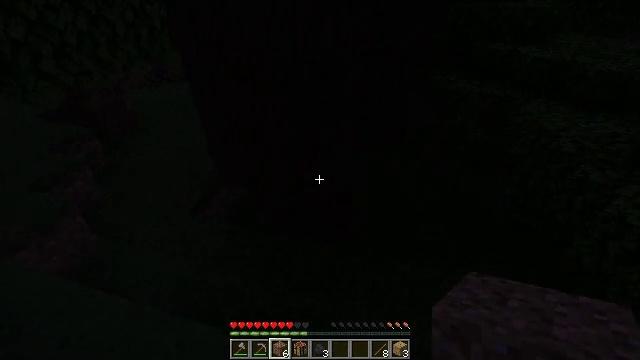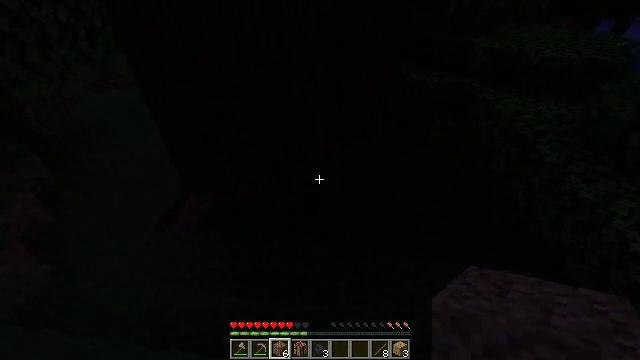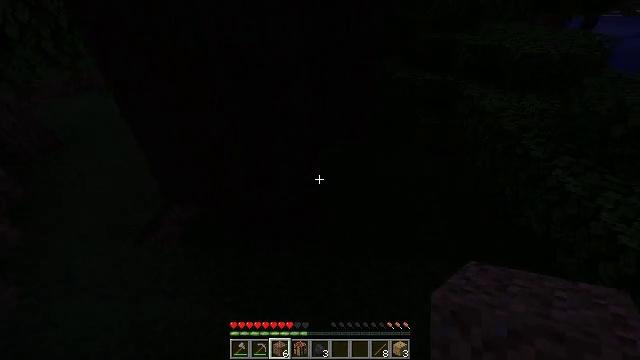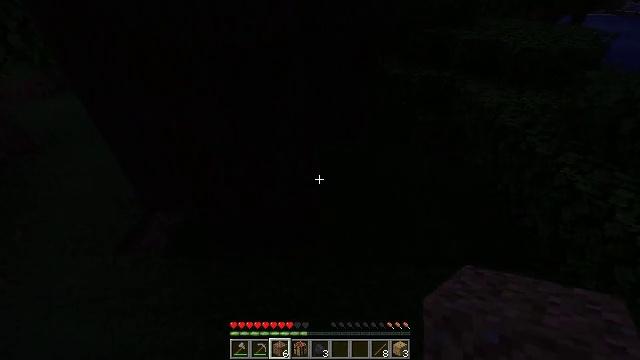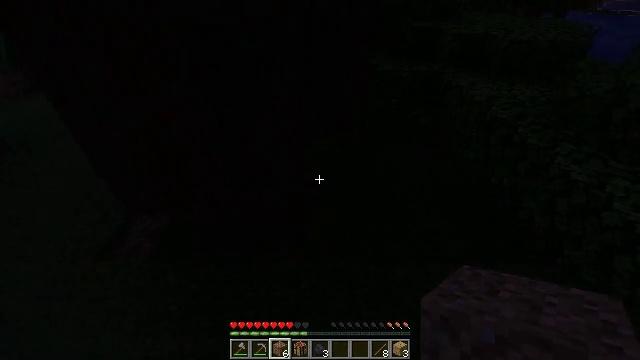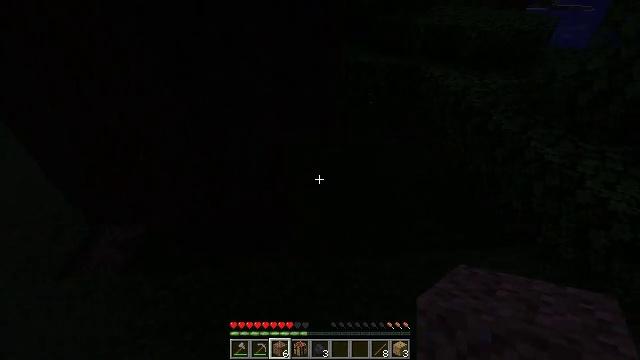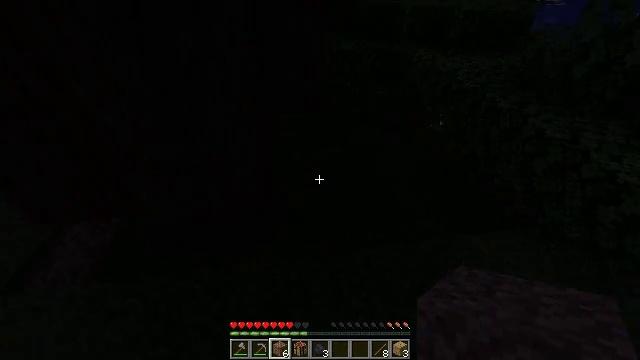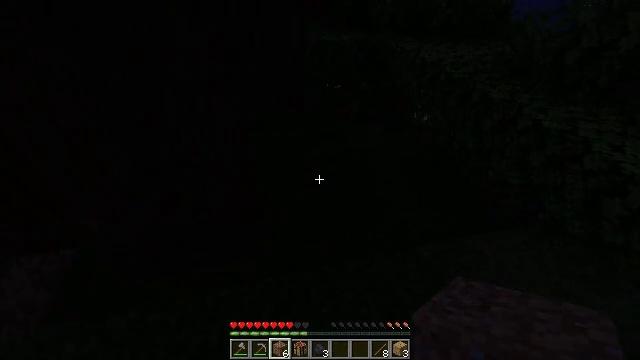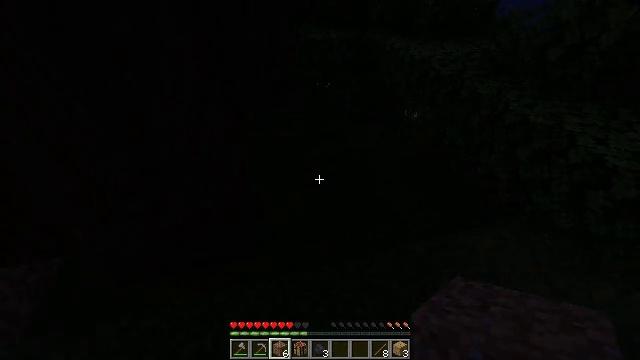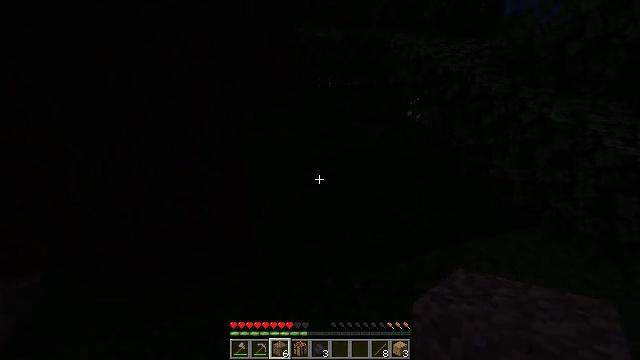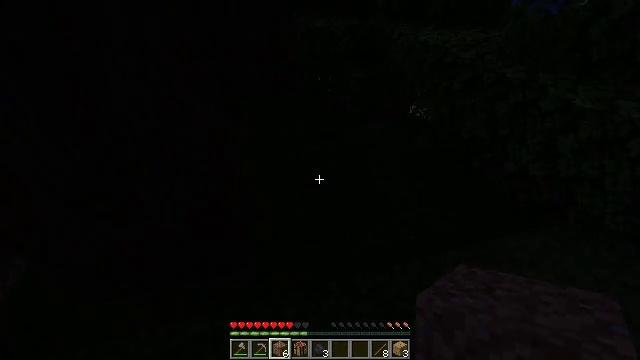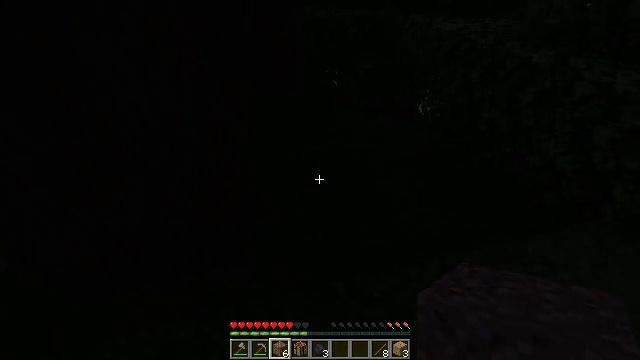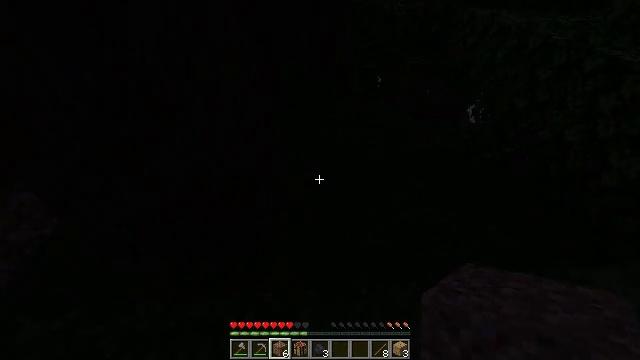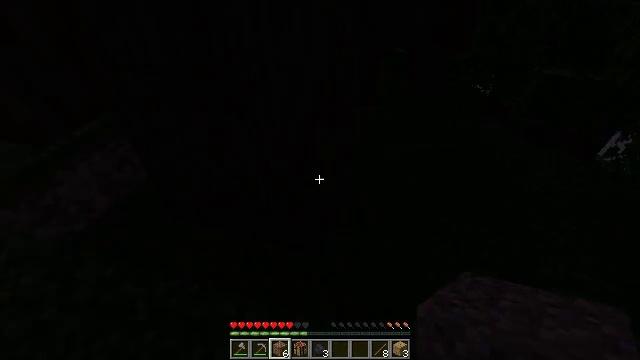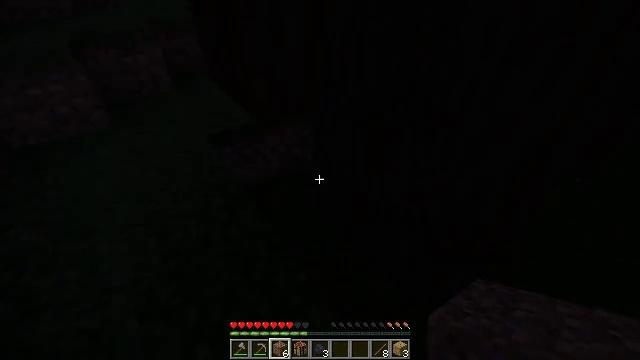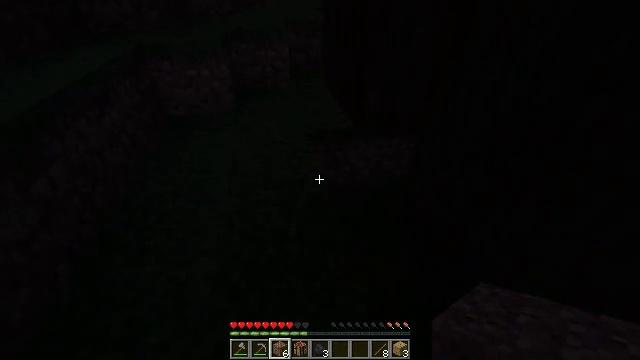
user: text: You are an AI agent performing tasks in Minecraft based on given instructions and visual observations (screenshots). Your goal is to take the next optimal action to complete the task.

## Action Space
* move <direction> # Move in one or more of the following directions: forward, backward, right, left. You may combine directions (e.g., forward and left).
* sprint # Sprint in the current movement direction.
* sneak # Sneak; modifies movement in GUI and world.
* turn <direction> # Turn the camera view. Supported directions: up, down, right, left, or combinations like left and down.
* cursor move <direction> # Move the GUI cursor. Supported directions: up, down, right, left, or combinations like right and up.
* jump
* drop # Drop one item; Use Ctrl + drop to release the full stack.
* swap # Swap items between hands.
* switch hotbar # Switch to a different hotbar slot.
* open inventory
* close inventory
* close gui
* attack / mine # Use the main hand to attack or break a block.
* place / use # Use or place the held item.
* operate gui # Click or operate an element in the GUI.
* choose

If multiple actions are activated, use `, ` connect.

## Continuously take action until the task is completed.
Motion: motion action
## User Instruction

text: Gather the mushroom stem from a big mushroom.
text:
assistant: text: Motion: move forward, sprint, turn right
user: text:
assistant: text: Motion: move forward, sprint, turn right
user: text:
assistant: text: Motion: move forward, sprint, turn right
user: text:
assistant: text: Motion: move forward, sprint, turn right
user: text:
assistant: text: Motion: move forward, sprint, turn right
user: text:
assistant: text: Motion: move forward, sprint, turn right
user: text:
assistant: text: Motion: move forward, sprint, turn right
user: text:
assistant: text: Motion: move forward, sprint, turn right
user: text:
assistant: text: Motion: move forward, sprint
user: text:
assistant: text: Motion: move forward, sprint
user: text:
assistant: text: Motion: move forward, sprint, turn left
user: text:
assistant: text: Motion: move forward and move left, sprint, turn left
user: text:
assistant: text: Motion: move forward and move left, sprint, turn left
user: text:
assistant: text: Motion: move forward and move left, sprint, turn left and up
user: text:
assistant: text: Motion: move forward and move left, sprint, turn left
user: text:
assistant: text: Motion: move forward and move left, sprint
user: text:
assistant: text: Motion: move forward and move left, sprint
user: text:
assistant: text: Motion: move forward and move left, sprint
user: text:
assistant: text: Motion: move forward and move left, sprint
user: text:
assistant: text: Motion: move forward and move left, sprint, turn right
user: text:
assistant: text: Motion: move forward and move left, sprint, turn right
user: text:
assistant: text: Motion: move forward and move left, sprint, turn right
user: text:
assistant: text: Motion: move forward and move left, sprint, turn right and down
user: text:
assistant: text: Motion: move forward and move left, sprint, turn right and down
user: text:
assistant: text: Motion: move forward and move left, sprint, turn right and down
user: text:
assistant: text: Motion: move forward and move left, sprint
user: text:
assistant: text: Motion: move forward and move left, sprint, turn right
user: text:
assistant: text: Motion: move forward and move left, sprint, turn right and up
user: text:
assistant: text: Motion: move forward and move left, sprint, turn up
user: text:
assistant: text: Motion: move forward and move left, sprint, turn up